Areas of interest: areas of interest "Seven Creative Intelligence Center"
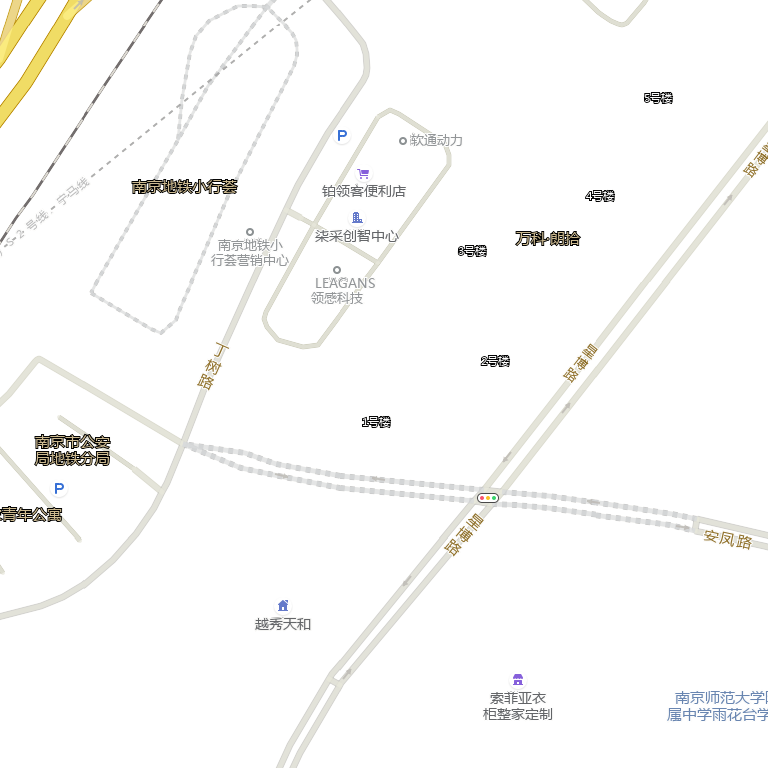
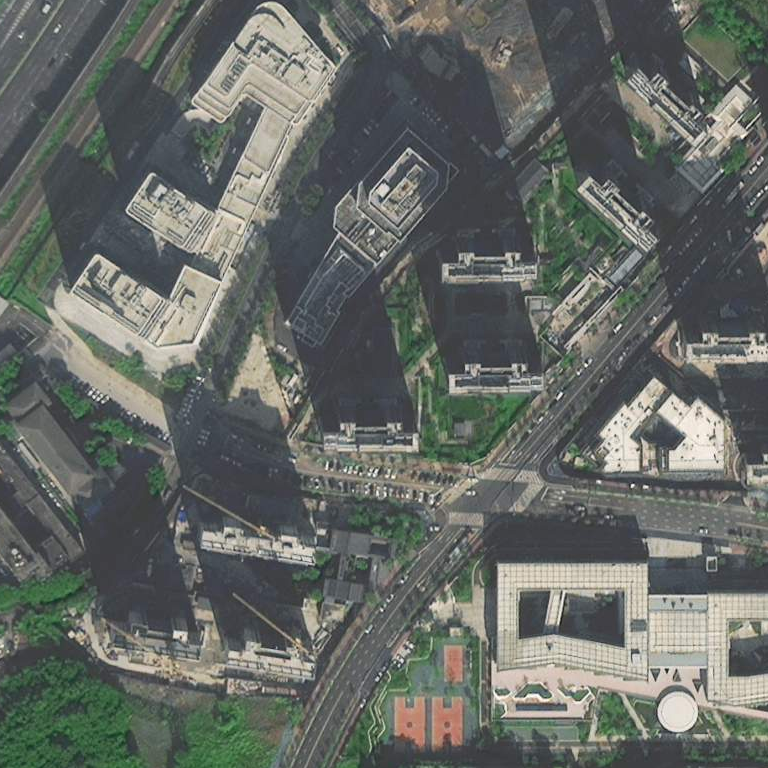